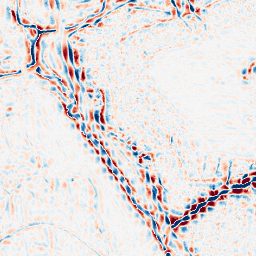
Category: wavelet
Decomposition family: wavelet_biorthogonal
Decomposition parameters: wavelet: bior4.4
level: 3
Upsampling method: bspline
Upsampling parameters: scale: 2
Upsampling scale: 2